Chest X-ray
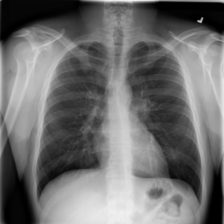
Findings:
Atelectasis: negative
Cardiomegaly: negative
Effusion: negative
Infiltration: negative
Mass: negative
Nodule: negative
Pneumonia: negative
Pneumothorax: negative
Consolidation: negative
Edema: negative
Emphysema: negative
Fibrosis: negative
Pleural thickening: negative
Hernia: negative